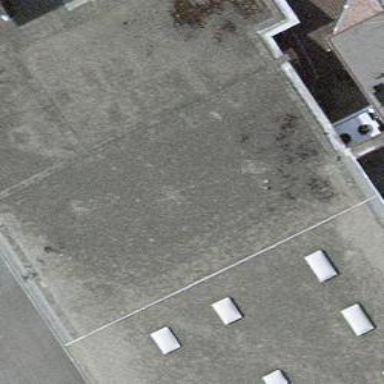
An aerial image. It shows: Commercial building with flat roof.